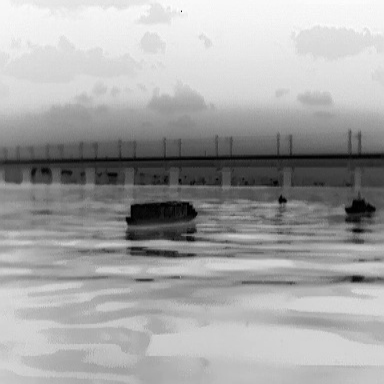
There is a fishing_boat in the infrared image.